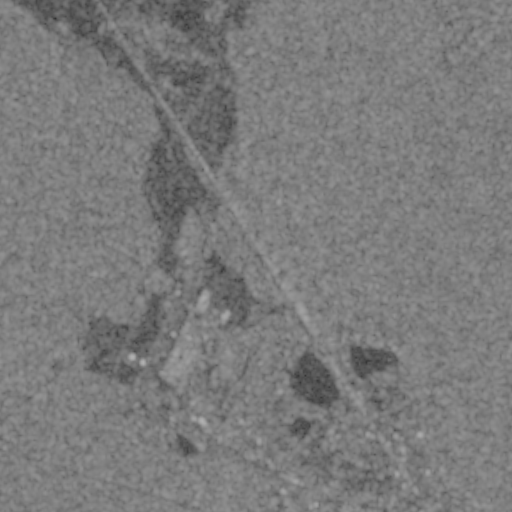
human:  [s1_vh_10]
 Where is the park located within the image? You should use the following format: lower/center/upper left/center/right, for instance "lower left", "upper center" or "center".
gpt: The park is located in the lower center of the image.
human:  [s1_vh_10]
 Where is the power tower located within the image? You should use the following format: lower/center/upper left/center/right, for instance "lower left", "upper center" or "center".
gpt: There is no power tower in the image.

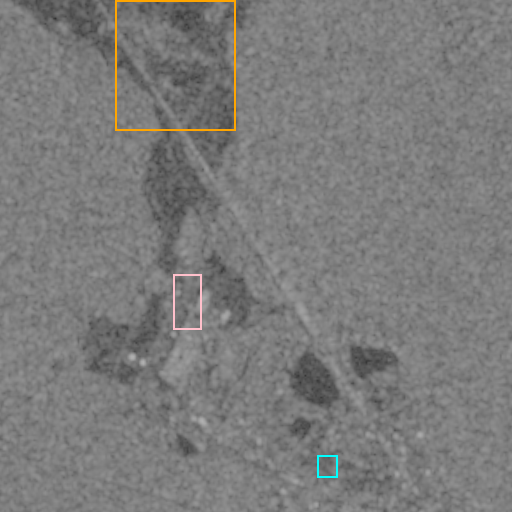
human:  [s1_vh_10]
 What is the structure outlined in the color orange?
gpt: The structure outlined in orange is a crop field.
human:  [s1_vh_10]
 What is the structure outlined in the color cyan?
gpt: The structure outlined in cyan is a park.
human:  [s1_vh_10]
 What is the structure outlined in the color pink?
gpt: The structure outlined in pink is a parking lot.
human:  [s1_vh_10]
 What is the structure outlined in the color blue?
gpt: There is no blue outline.